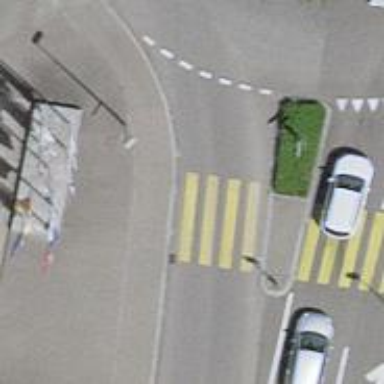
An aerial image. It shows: Zebra crossing with pedestrian island.